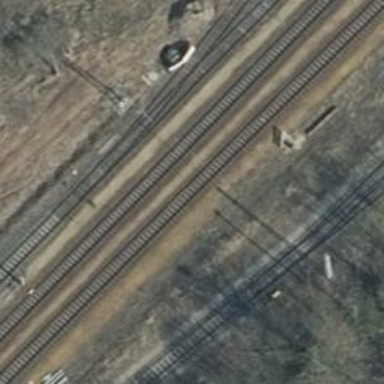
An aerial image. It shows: Railway switch.